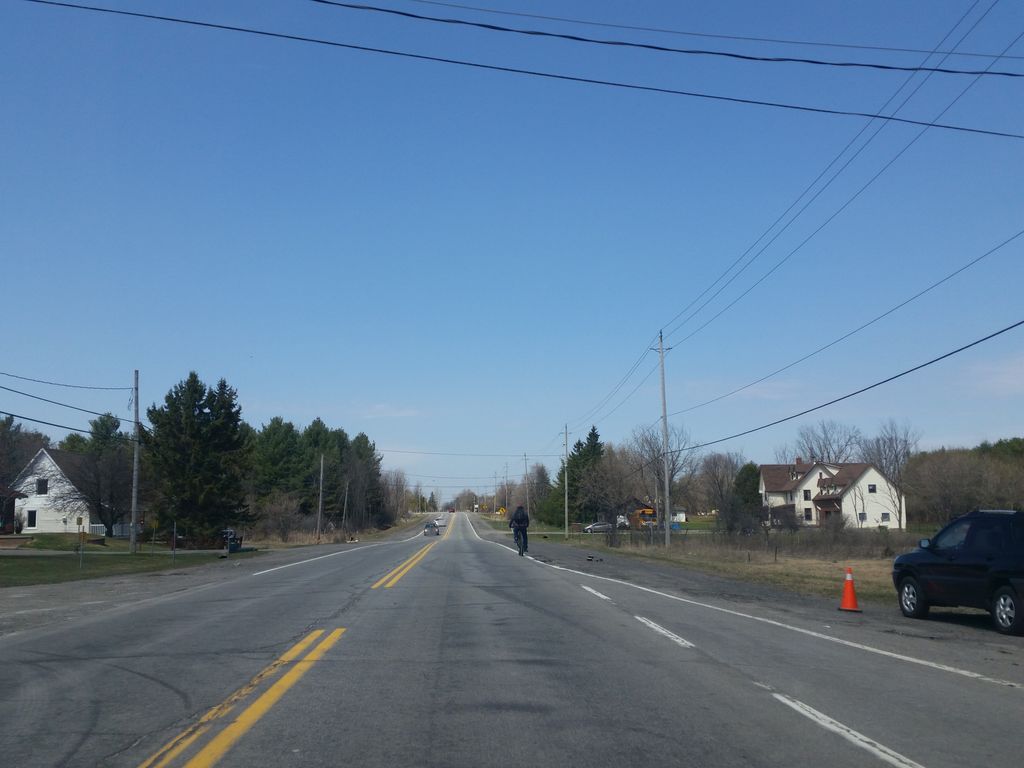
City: ottawa-gatineau